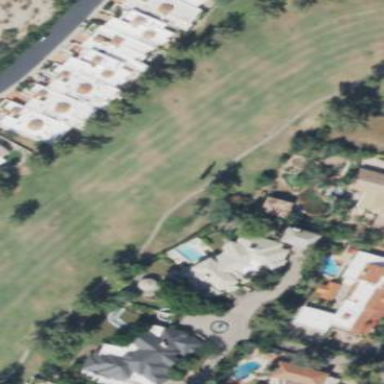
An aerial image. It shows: Golf fairway in the image.